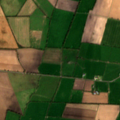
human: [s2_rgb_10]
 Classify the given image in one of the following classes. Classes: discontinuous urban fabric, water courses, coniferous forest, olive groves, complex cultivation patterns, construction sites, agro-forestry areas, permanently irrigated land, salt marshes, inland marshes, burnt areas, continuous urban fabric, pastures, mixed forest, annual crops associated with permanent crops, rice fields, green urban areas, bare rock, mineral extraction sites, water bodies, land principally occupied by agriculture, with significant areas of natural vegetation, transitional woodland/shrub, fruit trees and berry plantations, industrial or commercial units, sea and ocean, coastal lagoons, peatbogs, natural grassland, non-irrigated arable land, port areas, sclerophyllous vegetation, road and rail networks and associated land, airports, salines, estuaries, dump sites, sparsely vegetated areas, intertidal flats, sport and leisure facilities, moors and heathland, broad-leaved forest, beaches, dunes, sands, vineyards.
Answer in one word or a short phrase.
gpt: non-irrigated arable land, pastures